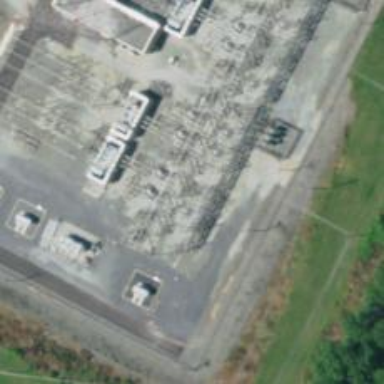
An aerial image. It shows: Switch used for power control.